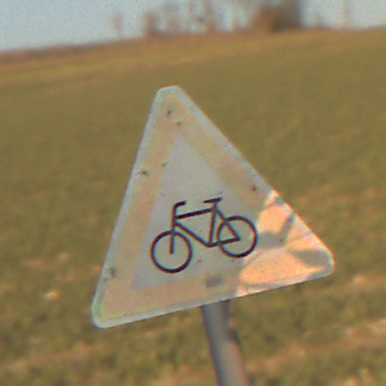
Verkehrszeichen: RadverkehrRechts
Umgebung: Outdoor, Nature
Tageszeit: SunriseSunset
Wetter: PartlyCloudy
Licht: Natural
Jahreszeit: NotSpecified
Kontrast: HighContrast